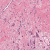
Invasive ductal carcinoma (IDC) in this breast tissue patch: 1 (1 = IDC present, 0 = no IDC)